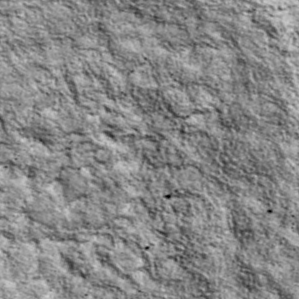
Label: non_frost